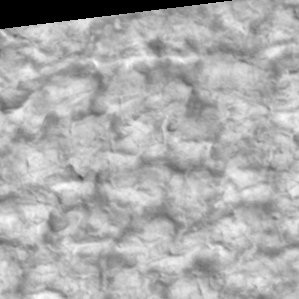
Label: non_frost